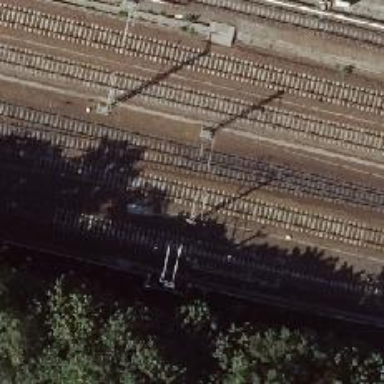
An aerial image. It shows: Railway milestone with catenary mast.